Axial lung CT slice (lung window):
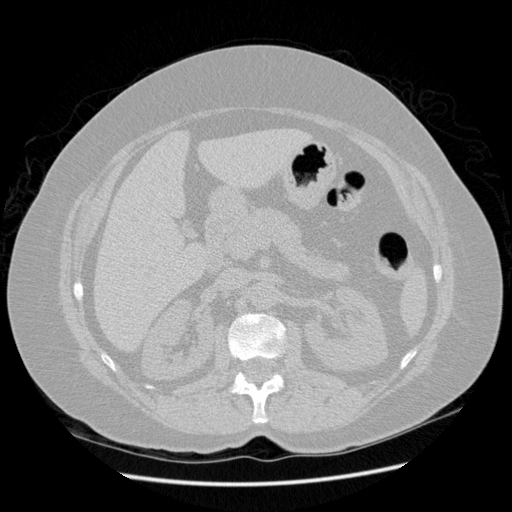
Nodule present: no